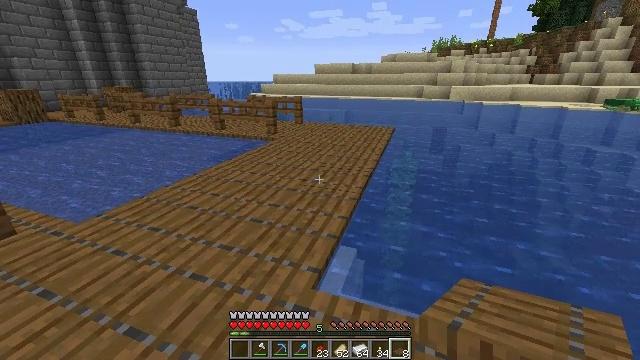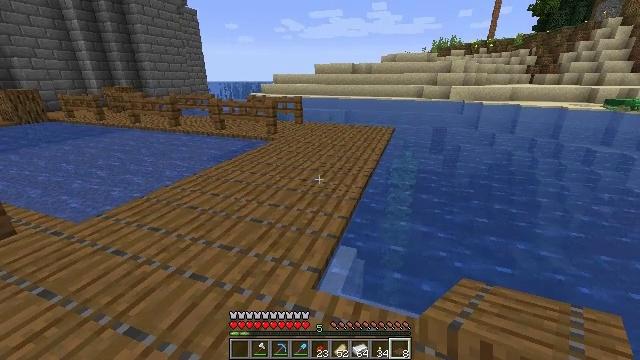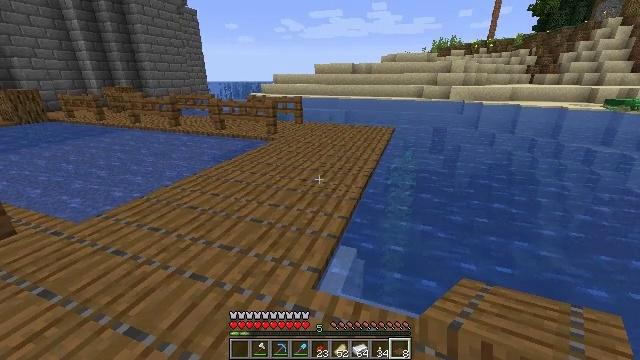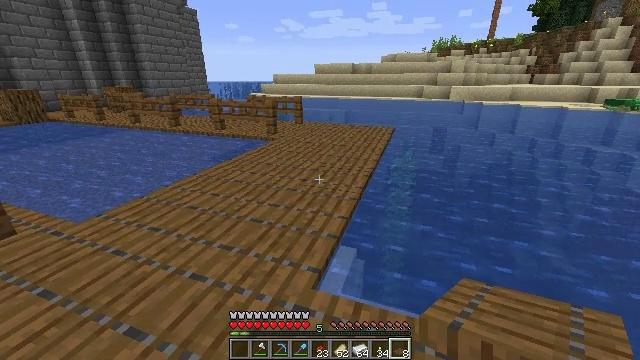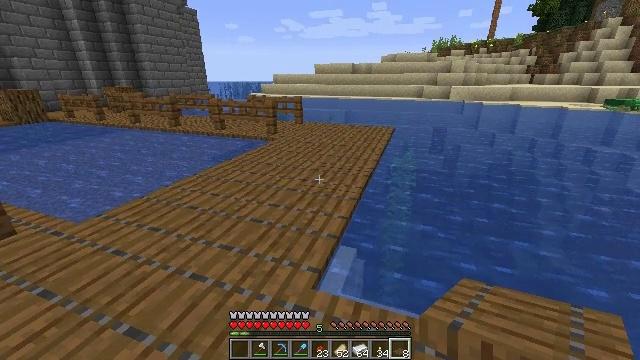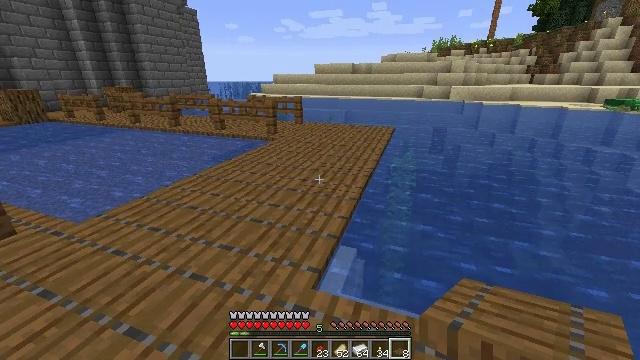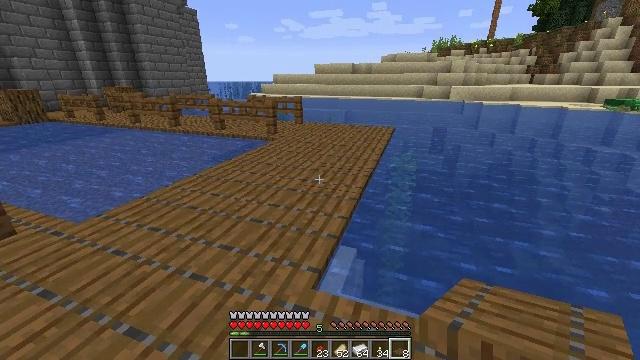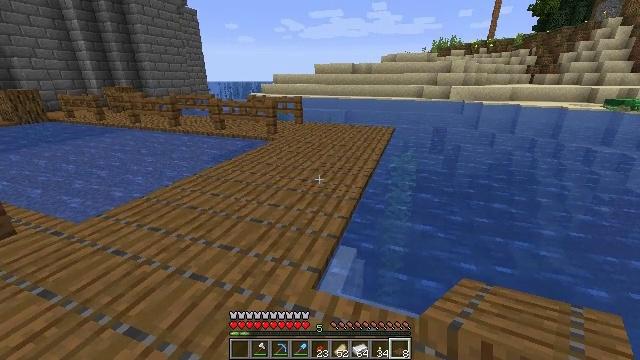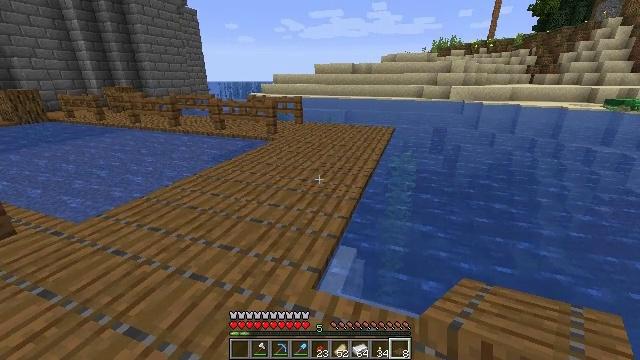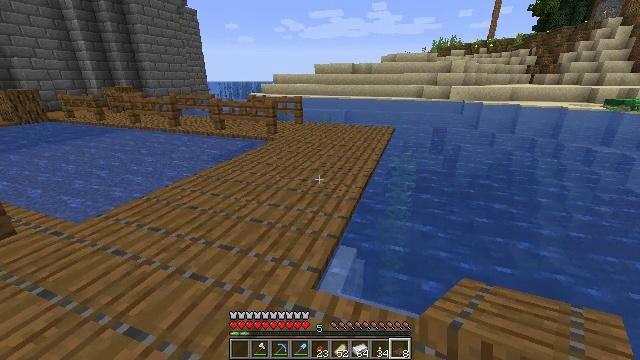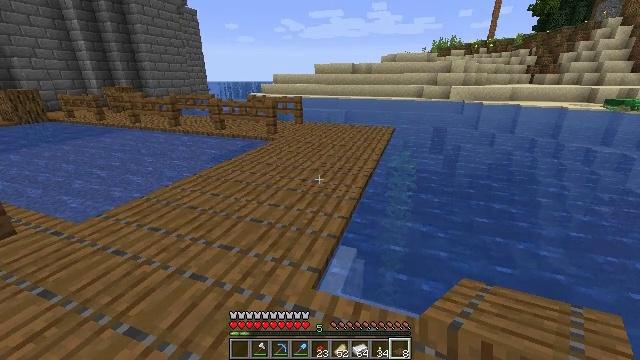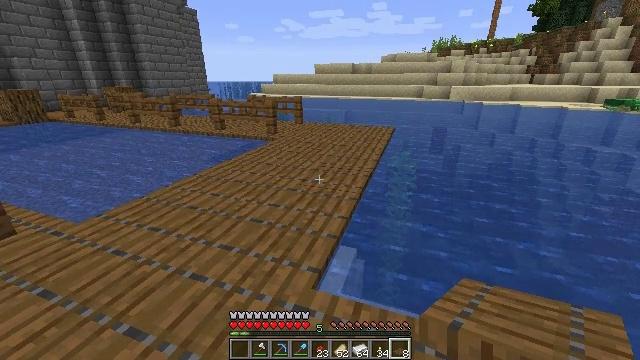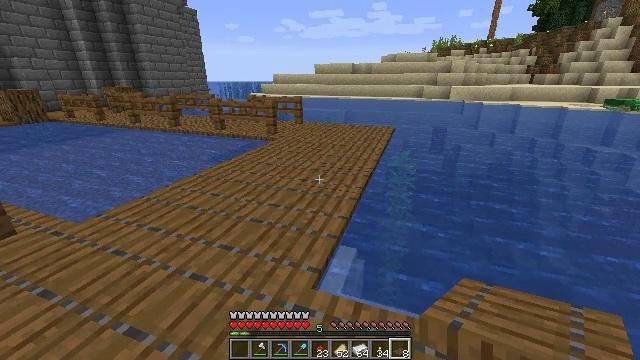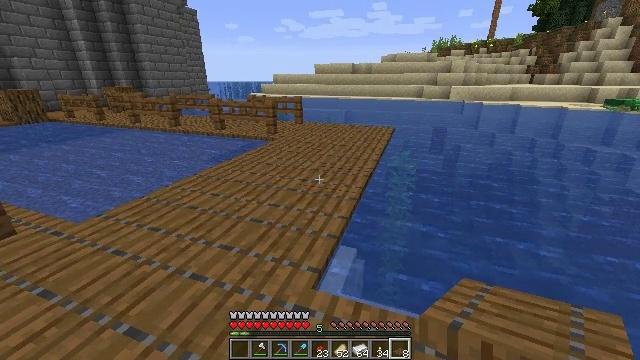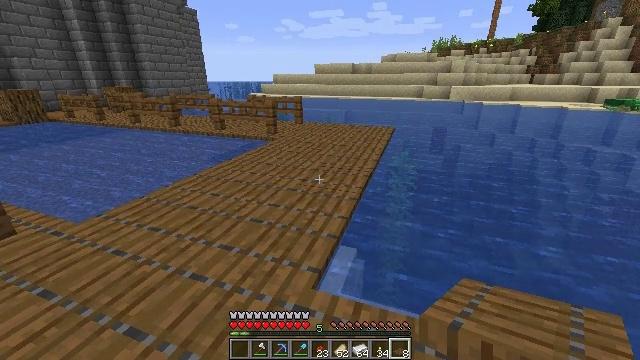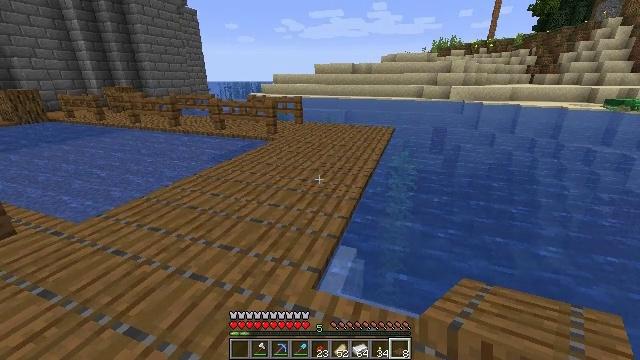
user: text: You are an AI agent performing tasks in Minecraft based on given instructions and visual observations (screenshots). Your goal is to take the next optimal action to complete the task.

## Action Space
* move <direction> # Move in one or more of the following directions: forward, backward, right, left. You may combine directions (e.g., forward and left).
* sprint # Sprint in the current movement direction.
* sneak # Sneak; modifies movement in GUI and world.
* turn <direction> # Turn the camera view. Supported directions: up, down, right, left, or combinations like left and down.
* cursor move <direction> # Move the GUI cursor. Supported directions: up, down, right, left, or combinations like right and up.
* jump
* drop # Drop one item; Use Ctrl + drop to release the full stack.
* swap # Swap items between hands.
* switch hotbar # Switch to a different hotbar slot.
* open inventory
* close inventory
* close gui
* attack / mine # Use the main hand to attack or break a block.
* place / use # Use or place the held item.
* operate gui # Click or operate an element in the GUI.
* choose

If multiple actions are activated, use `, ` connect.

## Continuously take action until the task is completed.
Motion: motion action
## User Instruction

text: Open the crafting table to craft a spruce fence gate.
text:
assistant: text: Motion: no_op
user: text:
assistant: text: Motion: no_op
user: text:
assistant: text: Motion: no_op
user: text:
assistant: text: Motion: no_op
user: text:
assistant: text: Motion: no_op
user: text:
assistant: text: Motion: no_op
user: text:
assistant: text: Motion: no_op
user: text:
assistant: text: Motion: no_op
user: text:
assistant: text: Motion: no_op
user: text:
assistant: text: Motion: no_op
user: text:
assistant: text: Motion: no_op
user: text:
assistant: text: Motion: no_op
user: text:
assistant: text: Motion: no_op
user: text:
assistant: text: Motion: no_op
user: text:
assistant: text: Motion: no_op
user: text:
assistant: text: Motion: no_op
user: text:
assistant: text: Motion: no_op
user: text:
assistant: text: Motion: no_op
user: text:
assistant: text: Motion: no_op
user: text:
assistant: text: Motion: no_op
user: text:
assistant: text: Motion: move forward
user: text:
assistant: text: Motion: move forward
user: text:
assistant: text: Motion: move forward, turn left
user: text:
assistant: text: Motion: move forward and move left, turn left
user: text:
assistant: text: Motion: move forward and move left, turn left
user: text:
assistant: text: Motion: move forward and move left
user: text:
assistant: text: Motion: move forward and move left
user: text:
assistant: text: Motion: move forward and move left
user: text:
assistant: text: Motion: move left
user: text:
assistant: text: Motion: no_op